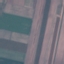
Land use / land cover: AnnualCrop